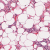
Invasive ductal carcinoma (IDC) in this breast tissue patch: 0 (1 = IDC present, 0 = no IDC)